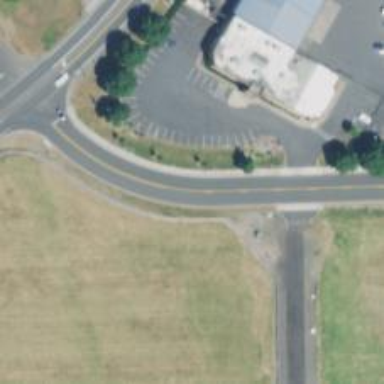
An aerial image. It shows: Tertiary road with sidewalk on the left.